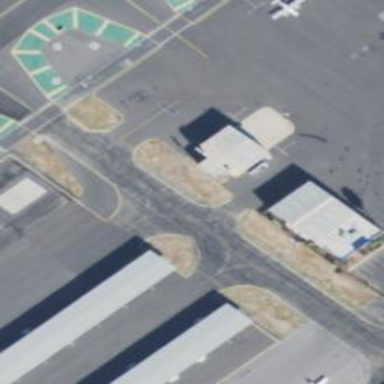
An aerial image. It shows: Image of taxiway at airport.